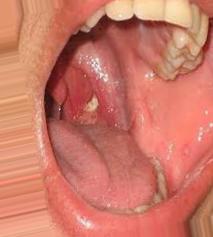
Condition: Mouth Ulcer